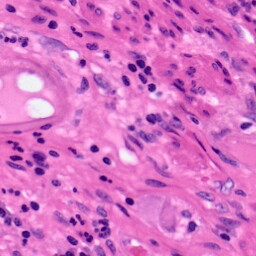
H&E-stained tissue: Pancreatic